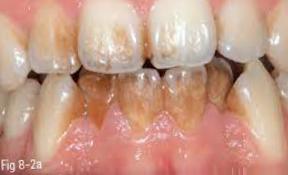
Condition: Tooth Discoloration